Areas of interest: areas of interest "Shuizhai Community"
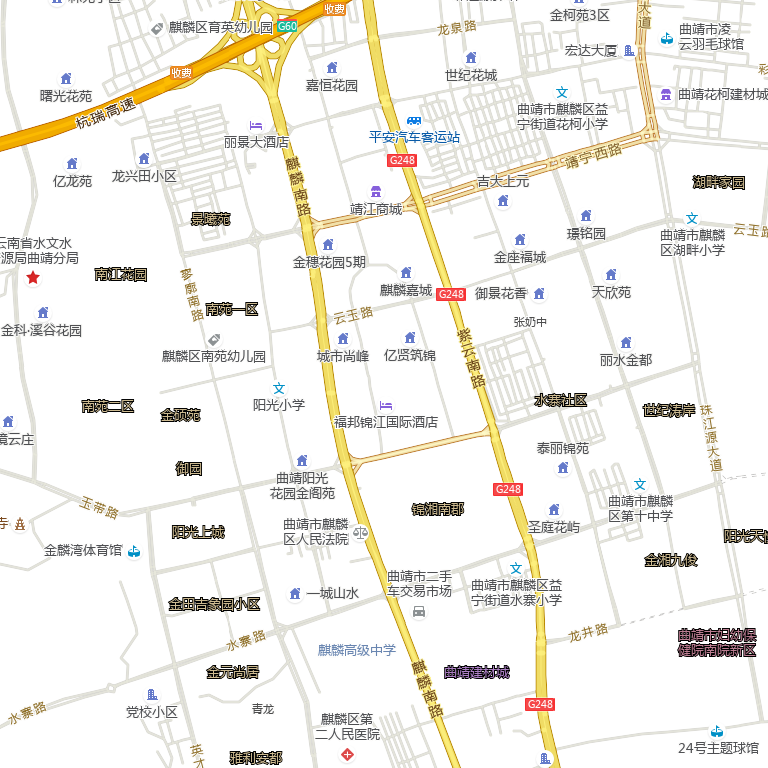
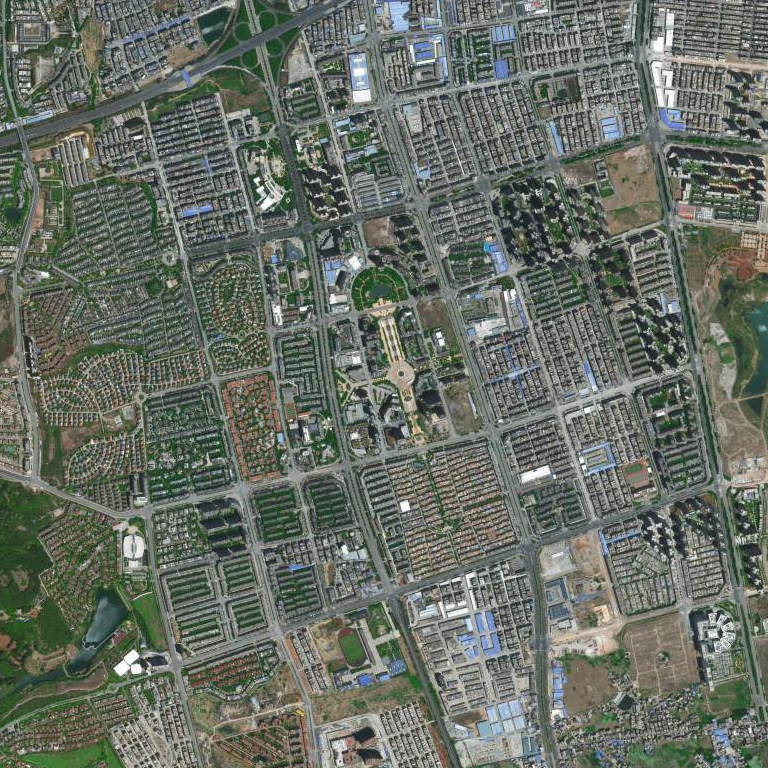